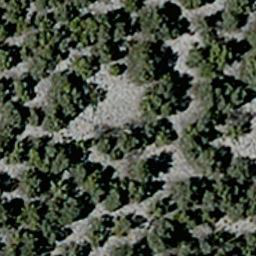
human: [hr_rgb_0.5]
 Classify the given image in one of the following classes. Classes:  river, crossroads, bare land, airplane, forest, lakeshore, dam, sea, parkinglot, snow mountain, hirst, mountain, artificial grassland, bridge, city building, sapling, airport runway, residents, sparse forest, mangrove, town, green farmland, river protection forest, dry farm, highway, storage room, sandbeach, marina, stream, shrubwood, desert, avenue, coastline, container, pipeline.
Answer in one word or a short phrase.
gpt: sparse forest